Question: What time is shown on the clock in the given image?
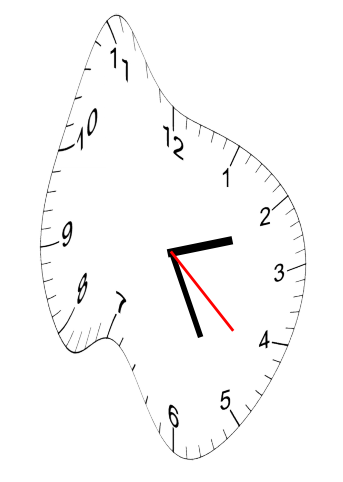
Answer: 02:25:22